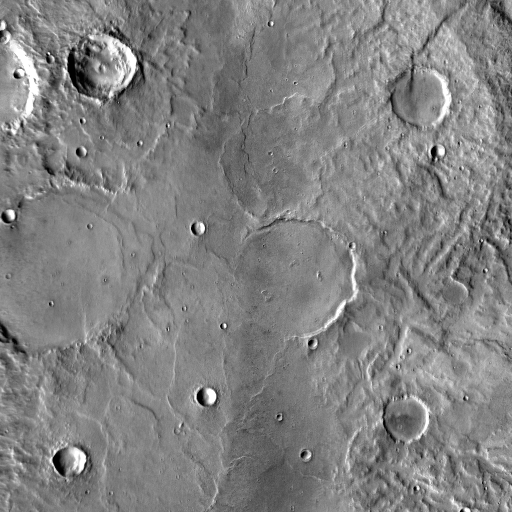
Crater classes present: Background, Other, Layered, Buried